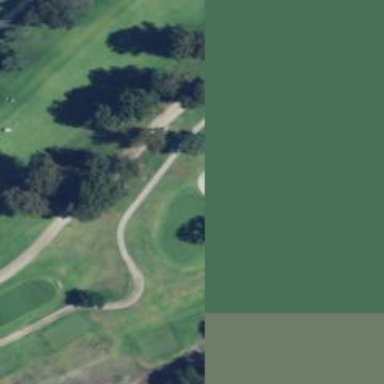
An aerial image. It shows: Golf hole.